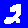
Digit: 2